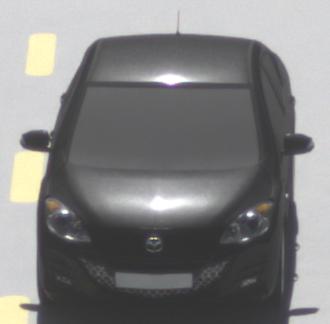
Make: Mazda
Model: 3 1.6
Detailed model: 3 (BL)
Model produced from: 2009/05
Model produced until: 2010/12
Doors: 5
Color: black
Road condition: dry road
Daytime: midday
Contrast: high contrast